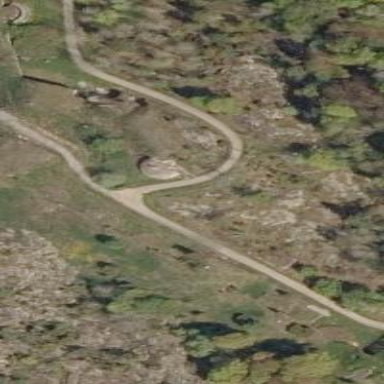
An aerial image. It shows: Historic castle with military bunker building.